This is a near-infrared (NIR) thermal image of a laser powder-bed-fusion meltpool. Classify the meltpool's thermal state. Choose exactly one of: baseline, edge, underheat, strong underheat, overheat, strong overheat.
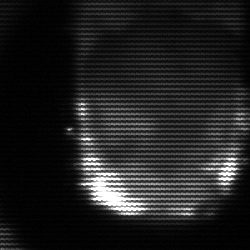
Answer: baseline